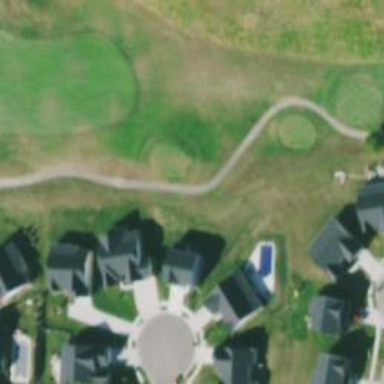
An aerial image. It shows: Golf tee.